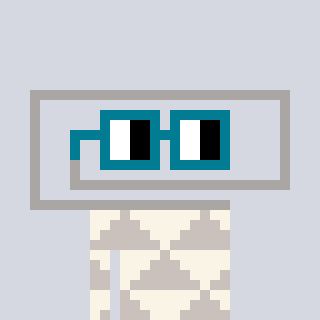
a pixel art character with square dark green glasses, a paperclip-shaped head and a foggrey-colored body on a cool background